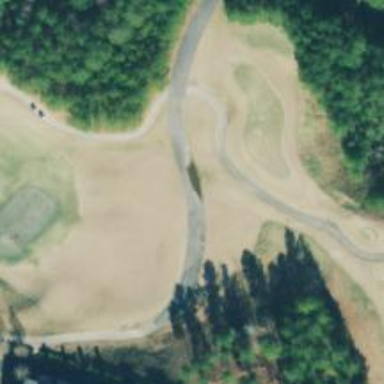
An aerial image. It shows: Pathway for golfing.